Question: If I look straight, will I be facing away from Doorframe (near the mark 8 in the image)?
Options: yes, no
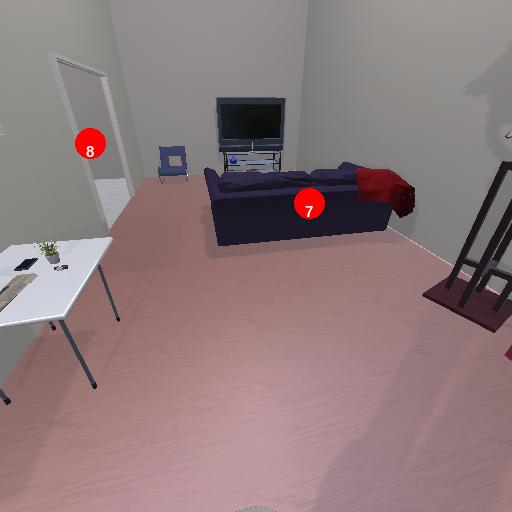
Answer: yes